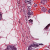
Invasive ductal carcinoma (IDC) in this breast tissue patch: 0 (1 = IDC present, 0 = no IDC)